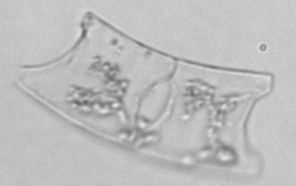
Label: Eucampia